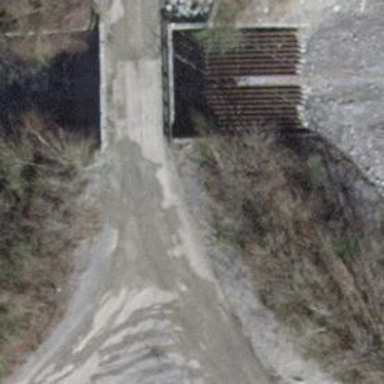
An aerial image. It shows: Dirt track road with grade3 tracktype.